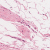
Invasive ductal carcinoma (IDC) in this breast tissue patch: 0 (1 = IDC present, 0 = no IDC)